Question: ]i have this graph that shows the last 7 records from my sqlite database, it works.
but i will like to know the absolute last 7 days.

this is my codes
'''
if ([appDelegate.drinksOnDayArray count] >=7)
{
drunked = 7;
}
else {
drunked = [appDelegate.drinksOnDayArray count];
}
if (drunked !=0)
{
if (drunked<7) {
for (int i=drunked; i<7; i++) {
//DayOfDrinks *drinksOnDay = [appDelegate.drinksOnDayArray objectAtIndex:i-1];
NSString * dayString= [NSString stringWithFormat:@"Nil"];//[NSDate stringForDisplayFromDateForChart:drinksOnDay.dateConsumed];
[dayArray addObject:dayString];//X label for graph the day of drink.
}
}
for(int i=drunked; i>0; i--)
{
DayOfDrinks *drinksOnDay = [appDelegate.drinksOnDayArray objectAtIndex:i-1];
NSString * dayString= [NSDate stringForDisplayFromDateForChart:drinksOnDay.dateConsumed];
[dayArray addObject:dayString];//X label for graph the day of drink.
drinksOnDay.isDetailViewHydrated = NO;
[drinksOnDay hydrateDetailViewData];
NSNumber *sdNumber = drinksOnDay.standardDrinks; // pass value over to Standard Drink Numbers
//[sdArray addObject: sdNumber];
float floatNum = [sdNumber floatValue]; // convert sdNumber to foat
[sdArray addObject:[NSNumber numberWithFloat:floatNum]];//add float Value to sdArray
}
//Get max value using KVC
fMax = [[sdArray valueForKeyPath:@"@max.floatValue"] floatValue];
//Ceiling the max value
imax = (int)ceilf(fMax);
//Odd check to make even by checking right most bit
imax = (imax & 0x1) ? imax + 1 : imax;
NSMutableArray *array = [NSMutableArray arrayWithCapacity:(imax / 2) + 1];
//Assuming all numbers are positive
for(int i = 0; i <= imax; i +=2)
{
[array addObject:[NSString stringWithFormat:@"%d", i]];
}
NSLog(@"Array Value %@", array);
NSLog(@"Day Array%@", dayArray);
NSString *sData[drunked];// = malloc(7 * sizeof(NSString *));
for (int i=0; i<drunked; i++)
{
DayOfDrinks *drinksOnDay = [appDelegate.drinksOnDayArray objectAtIndex:i];
sData[i] = [NSString stringWithFormat:@"%@",drinksOnDay.standardDrinks];
}
NSLog(@"sdArray %@",sdArray);
if (drunked<7) {
for (int i=drunked; i<7; i++) {
sData[i]=[NSString stringWithFormat:@"0"];
}
}
'''
my sqlite statement
'''
- (void) hydrateDetailViewData {
//If the detail view is hydrated then do not get it from the database.
if(isDetailViewHydrated) return;
self.standardDrinks = [NSDecimalNumber zero];
NSDecimalNumber *decimal = [NSDecimalNumber zero];
if(detailStmt == nil) {
const char *sql = "SELECT volume, percentage FROM consumed WHERE DATE(datetime) = ?";
if(sqlite3_prepare_v2(database, sql, -1, &detailStmt, NULL) != SQLITE_OK)
NSAssert1(0, @"Error while creating detail view statement. '%s'", sqlite3_errmsg(database));
}
sqlite3_bind_text(detailStmt, 1, [[NSDate stringFromDate:self.dateConsumed withFormat:@"yyyy-MM-dd"] UTF8String], -1, SQLITE_TRANSIENT);
static NSDecimalNumberHandler* roundingBehavior = nil;
if (roundingBehavior == nil) {
roundingBehavior =
[[NSDecimalNumberHandler alloc] initWithRoundingMode:NSRoundPlain scale:1 raiseOnExactness:NO raiseOnOverflow:NO raiseOnUnderflow:NO raiseOnDivideByZero:NO];
}
while(sqlite3_step(detailStmt) == SQLITE_ROW) {
double volumeDN = sqlite3_column_double(detailStmt, 0);
double percentageDN = sqlite3_column_double(detailStmt, 1);
double drinks = ((volumeDN/1000) * percentageDN);
NSDecimalNumber *drinksDec = [[NSDecimalNumber alloc] initWithDouble:drinks];
NSDecimalNumber *countryRate = [[NSDecimalNumber alloc] initWithDouble:0.789];
decimal = [decimal decimalNumberByAdding:[drinksDec decimalNumberByMultiplyingBy:countryRate]];
//NSLog([NSString stringWithFormat:@"Standard Drinks - %@", self.standardDrinks]);
}
self.standardDrinks = [decimal decimalNumberByRoundingAccordingToBehavior:roundingBehavior];
//Reset the detail statement so it can be used again without preparing the statement again.
sqlite3_reset(detailStmt);
//Set isDetailViewHydrated as YES, so we do not get it again from the database.
isDetailViewHydrated = YES;
}
+ (void) getInitialDataToDisplay:(NSString *)dbPath {
DrinkTabsAndNavAppDelegate *appDelegate = (DrinkTabsAndNavAppDelegate *)[[UIApplication sharedApplication] delegate];
if (sqlite3_open([dbPath UTF8String], &database) == SQLITE_OK) {
const char *sql = "SELECT DATE(datetime) FROM consumed GROUP BY DATE(datetime) ORDER BY datetime DESC";
sqlite3_stmt *selectstmt;
if(sqlite3_prepare_v2(database, sql, -1, &selectstmt, NULL) == SQLITE_OK) {
while(sqlite3_step(selectstmt) == SQLITE_ROW) {
NSString *dateDrunk = [NSString stringWithUTF8String:(char *)sqlite3_column_text(selectstmt, 0)];
NSDate *theDate = [NSDate dateFromString:dateDrunk withFormat:@"yyyy-MM-dd"];
DayOfDrinks *drinkDayObj = [[DayOfDrinks alloc] initWithDateConsumed:theDate];
[drinkDayObj hydrateDetailViewData];
//NSLog([NSDate stringFromDate:drinkDayObj.dateConsumed withFormat:@"yyyy-MM-dd"]);
[appDelegate.drinksOnDayArray addObject:drinkDayObj];
[drinkDayObj release];
}
}
}
else
sqlite3_close(database); //Even though the open call failed, close the database connection to release all the memory.
'''
}
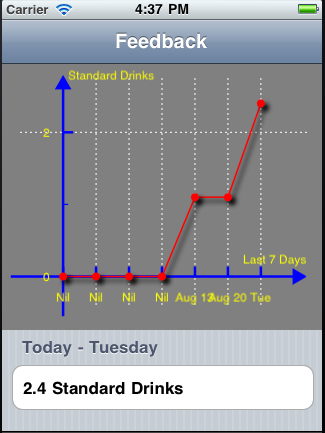
Answer: Without going through those blocks of code, I'll hazard a guess here:
'''
SELECT * FROM CONSUMED WHERE DATE BETWEEN ? AND ?
'''
Set up a date 7 days ago (7*24*60*60*1000 milliseconds ago), as well as now, and bind those to the question marks.